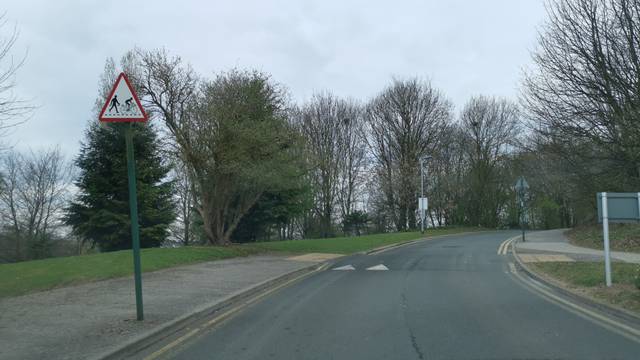
Region: United Kingdom
Coordinates: 53.95, -1.053